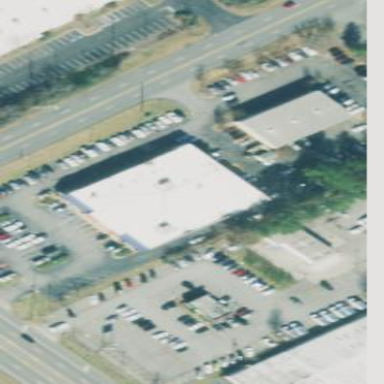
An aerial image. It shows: Building used as car repair shop.